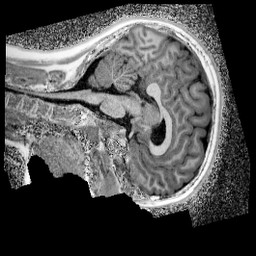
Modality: UNIT1_denoised
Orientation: sagittal
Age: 11
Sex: female
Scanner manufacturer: siemens
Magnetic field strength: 3 T
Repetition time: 4 s
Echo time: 0.00299 s